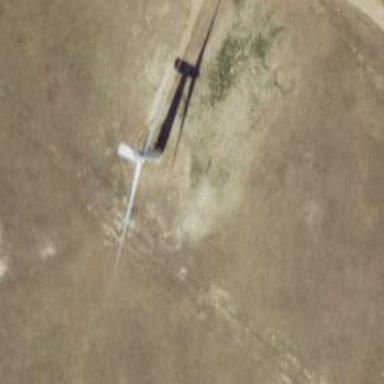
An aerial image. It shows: Wind generator powered by wind. The generator type is horizontal axis and it uses wind turbines.